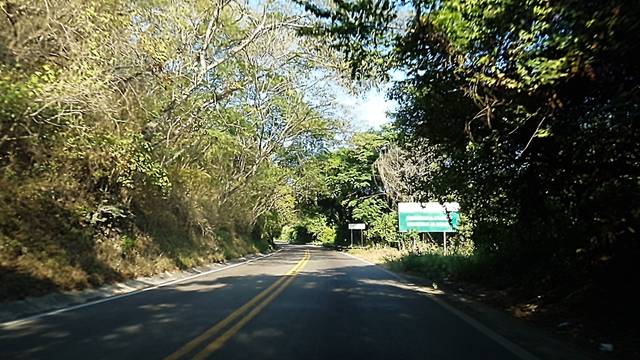
Region: Mexico
Coordinates: 20.776, -105.378